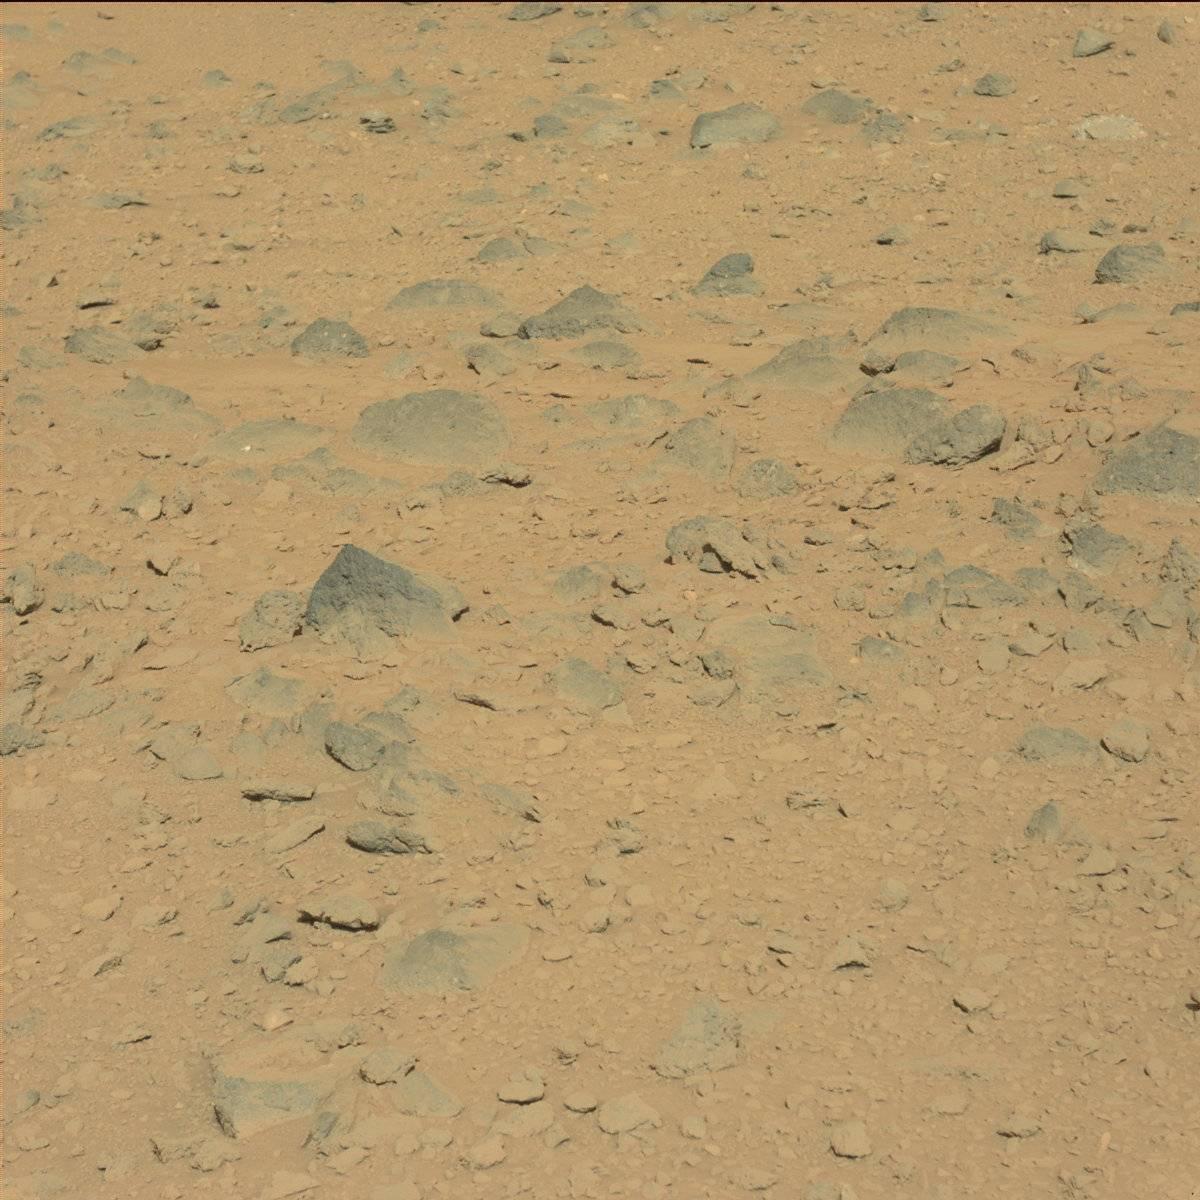
Terrain classes present: Bedrock, Sand / Soil